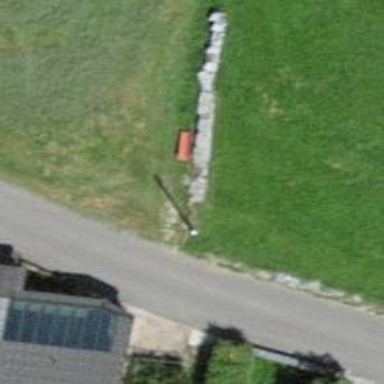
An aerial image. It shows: Bench.